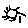
Label: sun